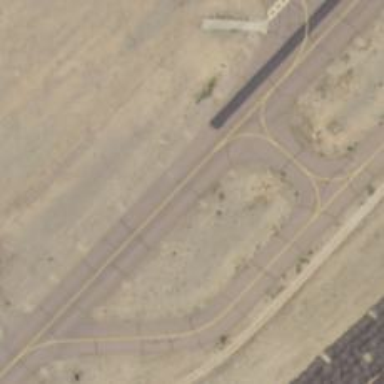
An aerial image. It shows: View of taxiway at the airport.